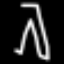
Label: pants